Question: i've developed a simple application ('.dll') in 'LABVIEW' and i implorted that dll to a C# windows application('Winforms') . Like
'''
[DllImport(@".\sample.dll")]
public static extern void MyFunc(char[] a, StringBuilder b ,Int32 c);
'''
so when i call the function 'MyFunc' a window will be popped up( the 'Lab View' window( 'Front panel' of my labview application

i need to get the window name ('ExpectedFuncName') in my C# application. i.e i need to get the name of the external window which is opend by my C# application. Can we use 'FileVersionInfo' or 'assembly loader' to get the name?
Is there any idea to do this?
Thanks in advance.
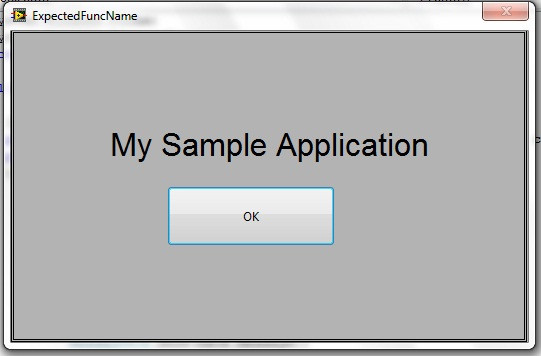
Answer: If you have the window handle, this is relatively easy:
'''
[DllImport("user32.dll", CharSet = CharSet.Auto, SetLastError = true)]
static extern int GetWindowText(IntPtr hWnd, StringBuilder lpString, int nMaxCount);
[DllImport("user32.dll", SetLastError=true, CharSet=CharSet.Auto)]
static extern int GetWindowTextLength(IntPtr hWnd);
...
int len;
// Window caption
if ((len = GetWindowTextLength(WindowHandle)) > 0) {
sb = new StringBuilder(len + 1);
if (GetWindowText(WindowHandle, sb, sb.Capacity) == 0)
throw new Exception(String.Format("unable to obtain window caption, error code {0}", Marshal.GetLastWin32Error()));
Caption = sb.ToString();
}
'''
Here, 'WindowHandle' is the handle of the created window.
In the case you do not have a window handle (I see you don't), you have to enumerate every desktop top-level window, filter them by the creating process (I see the window is created by you application by calling , so you know the process ID [*]), and then use some heuristic to determine the required information.
Here is the C# import of the functions you shall use in the case you do not have the handle:
'''
[DllImport("user32.dll", ExactSpelling = true, SetLastError = true)]
static extern int GetWindowThreadProcessId(IntPtr hWnd, out int lpdwProcessId);
[DllImport("user32.dll", SetLastError = true)]
[return: MarshalAs(UnmanagedType.Bool)]
static extern bool EnumWindows(EnumWindowsProc lpEnumFunc, IntPtr lParam);
private delegate bool EnumWindowsProc(IntPtr hWnd, IntPtr lParam);
'''
Basically calls for each window found in the current desktop. So you can get the window caption.
'''
List<string> WindowLabels = new List<string>();
string GetWindowCaption(IntPtr hWnd) { ... }
bool MyEnumWindowsProc(IntPtr hWnd, IntPtr lParam) {
int pid;
GetWindowThreadProcessId(hWnd, out pid);
if (pid == Process.GetCurrentProcess().Id) {
// Window created by this process -- Starts heuristic
string caption = GetWindowCaption(hWnd);
if (caption != "MyKnownMainWindowCaption") {
WindowLabels.Add(caption);
}
}
return (true);
}
void DetectWindowCaptions() {
EnumWindows(MyEnumWindowsProc, IntPtr.Zero);
foreach (string s in WindowLabels) {
Console.WriteLine(s);
}
}
'''
[*] In the case the window is not created by your application (i.e but from another background process), you shall filter the values returned by GetWindowThreadProcessId using another process ID, but this requires another question...